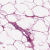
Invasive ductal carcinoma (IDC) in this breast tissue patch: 0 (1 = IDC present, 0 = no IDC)